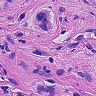
Metastatic tissue present: yes